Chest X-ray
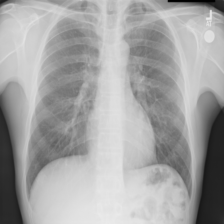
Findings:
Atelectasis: negative
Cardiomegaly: negative
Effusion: negative
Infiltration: negative
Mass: negative
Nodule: negative
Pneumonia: negative
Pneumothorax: negative
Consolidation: negative
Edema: negative
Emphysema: negative
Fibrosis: negative
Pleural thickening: negative
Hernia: negative